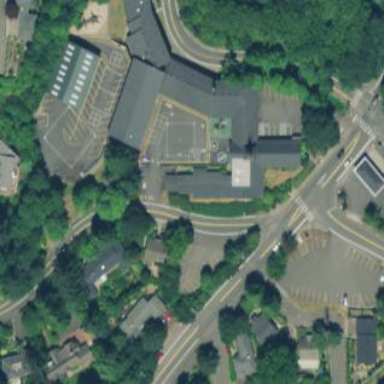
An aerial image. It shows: School.